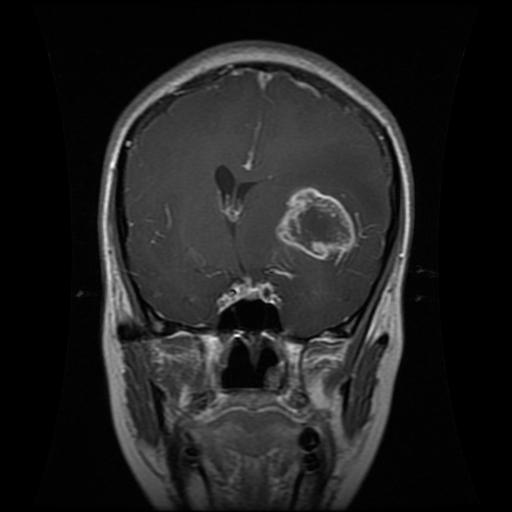
Label: glioma